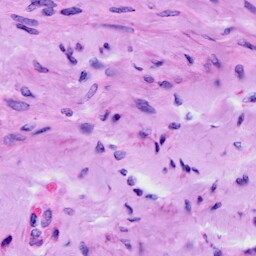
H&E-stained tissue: Cervix